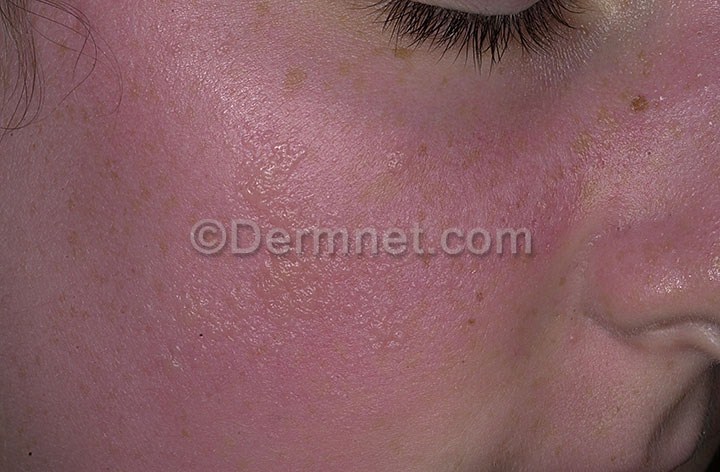
Disease: Light Diseases and Disorders of Pigmentation